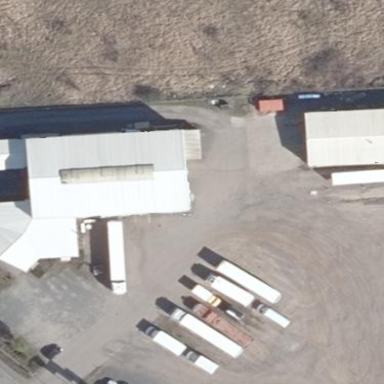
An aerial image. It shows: Car repair shop with surrounding fence.